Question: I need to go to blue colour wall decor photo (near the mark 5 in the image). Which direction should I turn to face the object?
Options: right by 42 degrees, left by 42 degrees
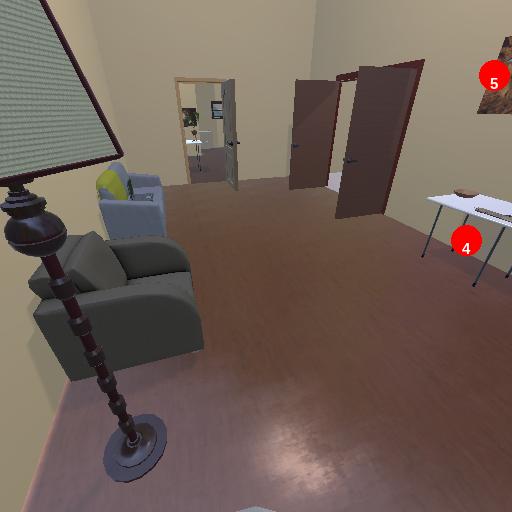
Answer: right by 42 degrees